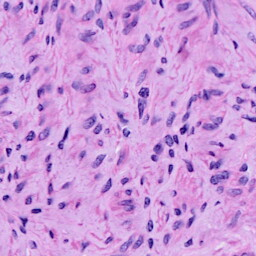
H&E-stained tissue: Cervix